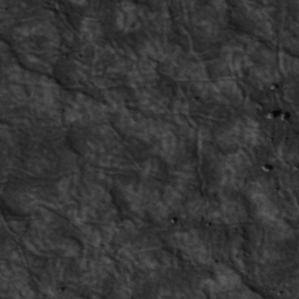
Label: non_frost